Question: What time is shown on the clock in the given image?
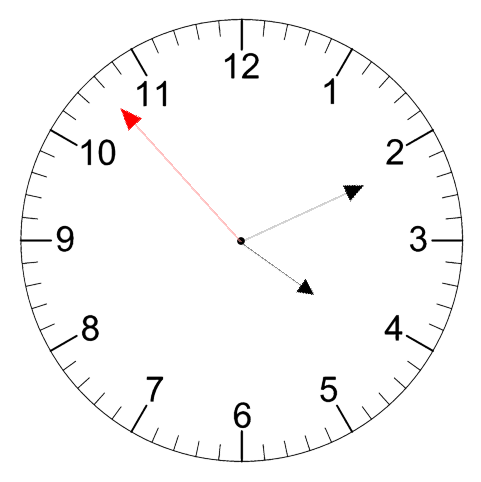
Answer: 04:10:53